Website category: sports
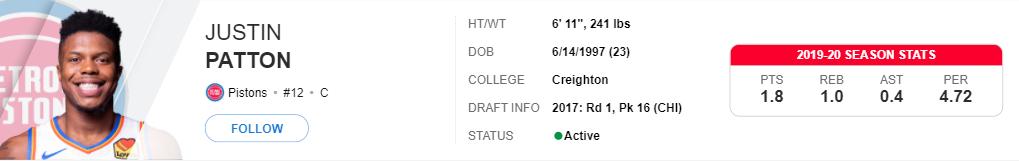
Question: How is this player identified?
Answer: Justin Patton

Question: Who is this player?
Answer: Justin Patton

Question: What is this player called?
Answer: Justin Patton

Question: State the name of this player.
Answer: Justin Patton

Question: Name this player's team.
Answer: Pistons

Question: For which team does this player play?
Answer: Pistons

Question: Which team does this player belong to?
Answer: Pistons

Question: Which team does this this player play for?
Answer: Pistons

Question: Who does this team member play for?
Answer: Pistons

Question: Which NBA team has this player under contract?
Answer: Pistons

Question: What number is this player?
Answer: #12

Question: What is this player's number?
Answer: #12

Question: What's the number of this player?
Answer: #12

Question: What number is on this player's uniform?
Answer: #12

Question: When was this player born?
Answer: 6/14/1997

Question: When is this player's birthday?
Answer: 6/14/1997

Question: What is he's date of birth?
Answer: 6/14/1997

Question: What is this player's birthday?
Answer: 6/14/1997

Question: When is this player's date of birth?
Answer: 6/14/1997

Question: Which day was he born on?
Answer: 6/14/1997

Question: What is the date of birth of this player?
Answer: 6/14/1997

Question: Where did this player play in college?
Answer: Creighton

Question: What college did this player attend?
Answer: Creighton

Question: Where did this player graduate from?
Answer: Creighton

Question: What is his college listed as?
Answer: Creighton

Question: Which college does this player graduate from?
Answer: Creighton

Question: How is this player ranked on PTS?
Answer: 1.8

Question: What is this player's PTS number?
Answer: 1.8

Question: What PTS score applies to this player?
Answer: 1.8

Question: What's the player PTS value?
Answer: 1.8

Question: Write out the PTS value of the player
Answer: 1.8

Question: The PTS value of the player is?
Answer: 1.8

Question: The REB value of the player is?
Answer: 1.0

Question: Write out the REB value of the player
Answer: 1.0

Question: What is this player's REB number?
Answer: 1.0

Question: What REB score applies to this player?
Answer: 1.0

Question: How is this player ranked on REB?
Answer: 1.0

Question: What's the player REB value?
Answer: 1.0

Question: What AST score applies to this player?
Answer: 0.4

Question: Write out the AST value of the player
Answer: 0.4

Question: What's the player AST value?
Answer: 0.4

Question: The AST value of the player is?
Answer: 0.4

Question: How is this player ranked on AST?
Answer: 0.4

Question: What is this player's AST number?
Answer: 0.4

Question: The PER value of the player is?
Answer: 4.72

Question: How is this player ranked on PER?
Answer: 4.72

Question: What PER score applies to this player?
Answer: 4.72

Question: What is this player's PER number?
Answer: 4.72

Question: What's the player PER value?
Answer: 4.72

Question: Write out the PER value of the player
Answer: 4.72

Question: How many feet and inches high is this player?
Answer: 6' 11"

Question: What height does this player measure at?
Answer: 6' 11"

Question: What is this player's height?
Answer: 6' 11"

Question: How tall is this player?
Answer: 6' 11"

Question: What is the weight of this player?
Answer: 241 lbs

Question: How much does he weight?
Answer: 241 lbs

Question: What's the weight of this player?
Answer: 241 lbs

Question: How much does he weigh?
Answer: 241 lbs

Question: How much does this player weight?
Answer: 241 lbs